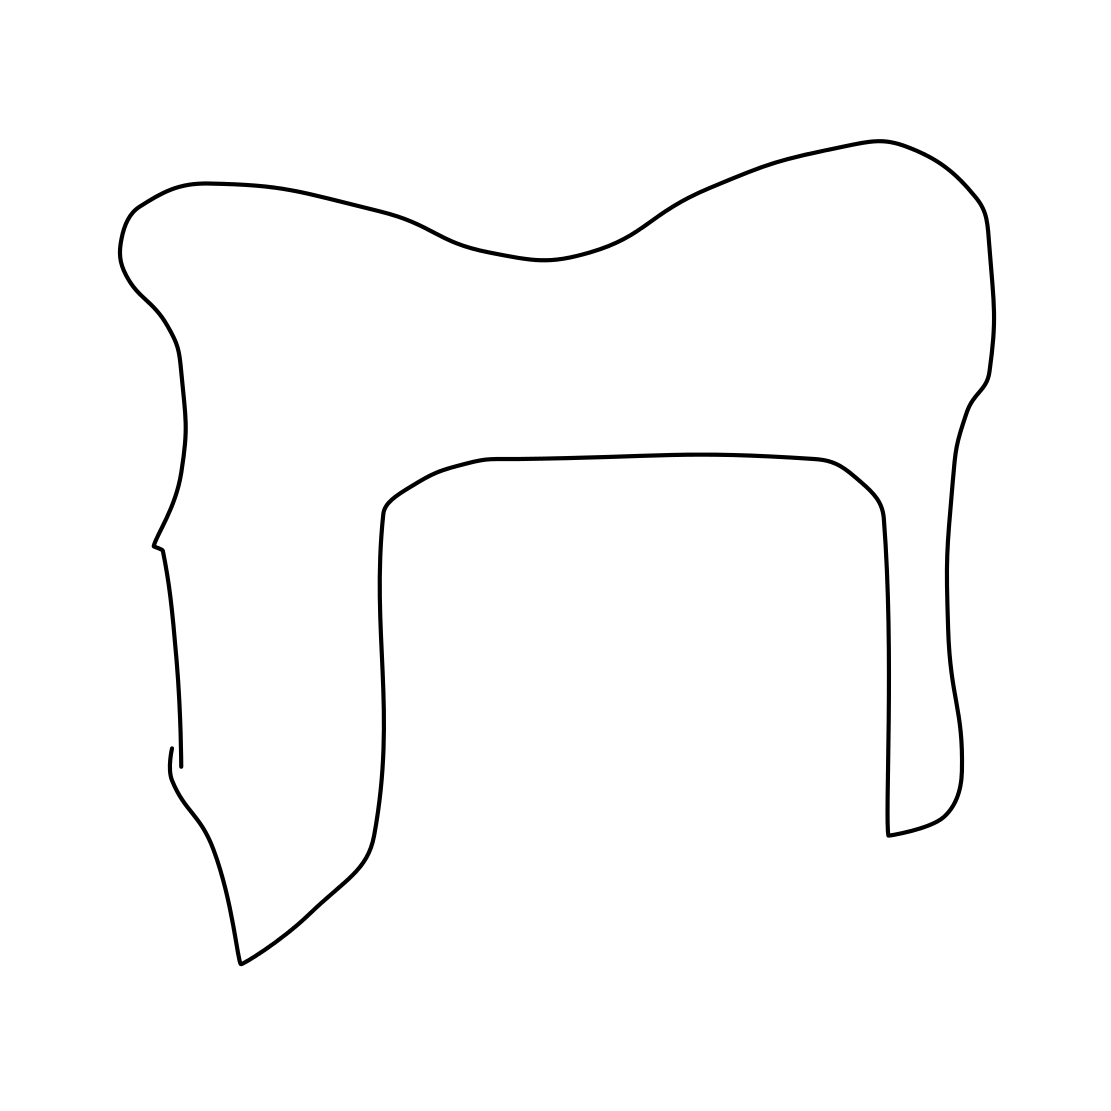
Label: tooth